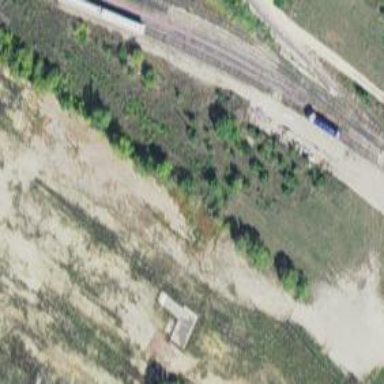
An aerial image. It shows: Railway yard used for servicing trains.